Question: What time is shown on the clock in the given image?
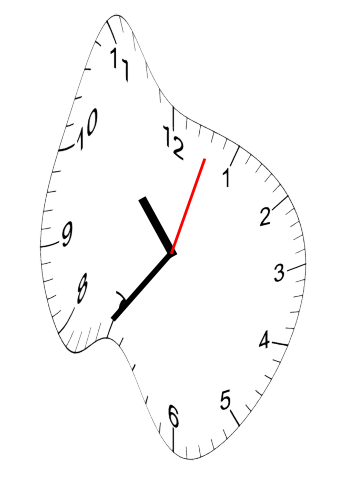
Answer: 10:36:03